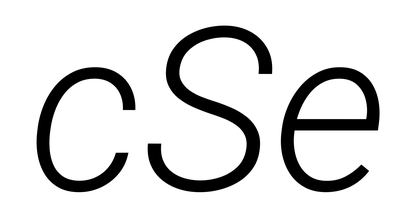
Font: Roboto-Italic_Light_Italic